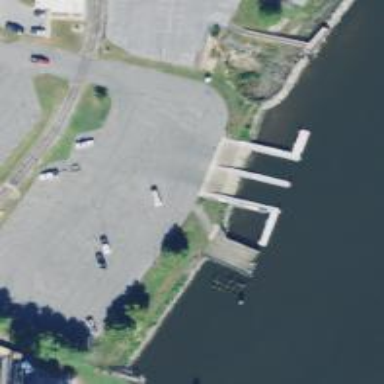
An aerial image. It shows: Slipway on leisure land.